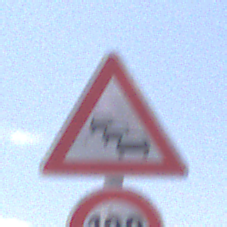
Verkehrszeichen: Stau
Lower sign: Geschwindigkeit120
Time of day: Midday
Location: Outdoor (Nature)
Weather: PartlyCloudy
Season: NotSpecified
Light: Natural